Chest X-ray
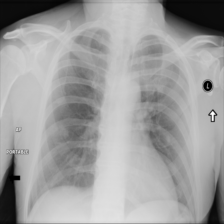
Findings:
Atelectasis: negative
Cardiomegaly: negative
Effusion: negative
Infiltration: negative
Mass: positive
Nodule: positive
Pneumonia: negative
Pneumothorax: negative
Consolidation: negative
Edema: negative
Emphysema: negative
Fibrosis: negative
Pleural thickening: negative
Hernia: negative